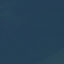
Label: SeaLake